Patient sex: F
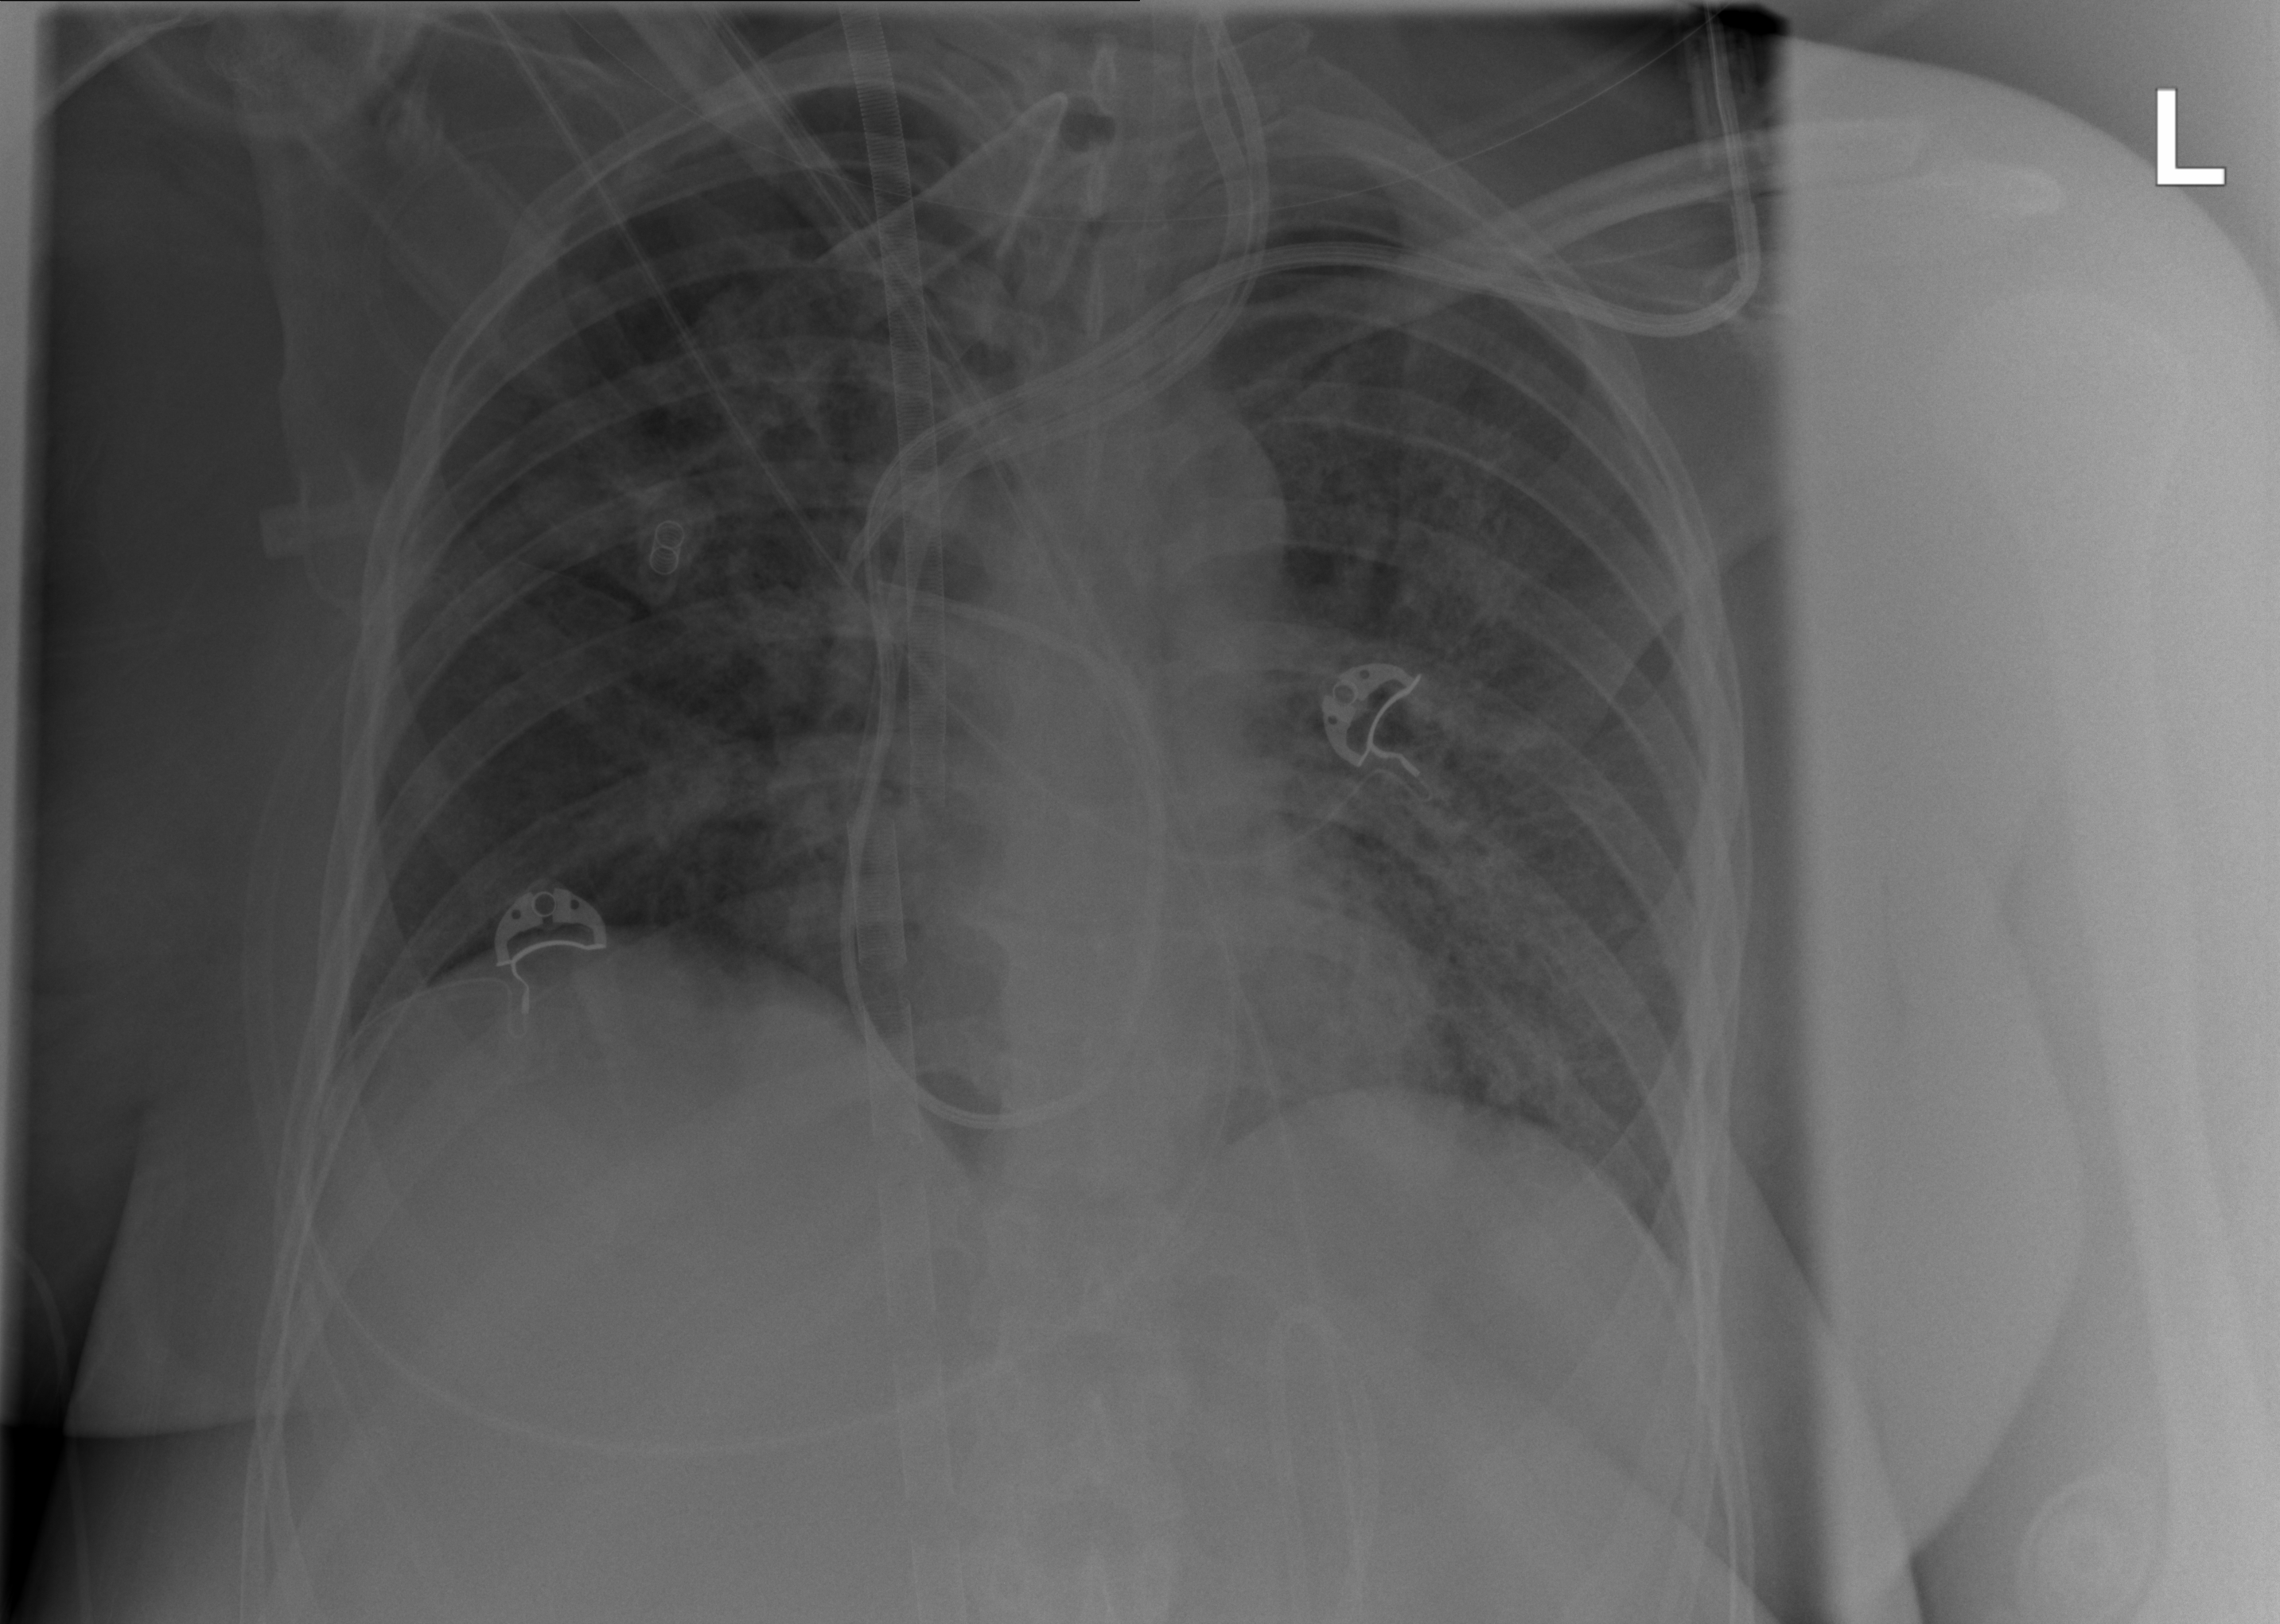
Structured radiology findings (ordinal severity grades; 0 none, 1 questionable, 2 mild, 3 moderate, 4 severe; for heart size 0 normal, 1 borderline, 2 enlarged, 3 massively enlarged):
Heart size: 1
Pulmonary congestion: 1
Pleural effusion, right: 0
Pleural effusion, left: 0
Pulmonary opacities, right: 3
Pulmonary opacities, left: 2
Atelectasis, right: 2
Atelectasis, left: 2